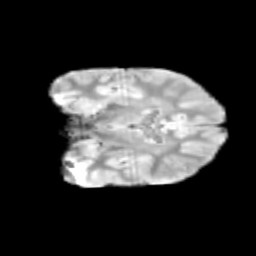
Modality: T2w
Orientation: coronal
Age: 10
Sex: male
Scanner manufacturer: siemens
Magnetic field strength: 3 T
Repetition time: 3.8 s
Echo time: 0.07 s